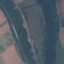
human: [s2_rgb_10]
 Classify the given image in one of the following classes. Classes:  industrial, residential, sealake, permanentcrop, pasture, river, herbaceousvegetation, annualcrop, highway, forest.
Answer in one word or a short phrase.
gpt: River